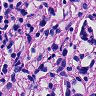
Metastatic tissue present: yes